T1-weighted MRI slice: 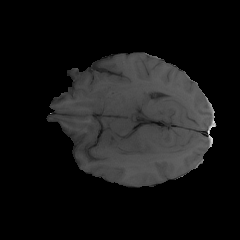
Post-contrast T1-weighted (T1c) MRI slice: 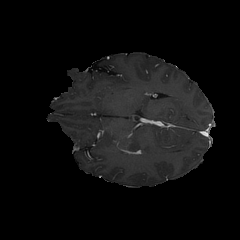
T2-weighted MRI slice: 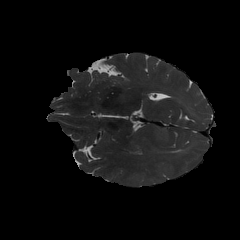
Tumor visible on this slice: no